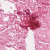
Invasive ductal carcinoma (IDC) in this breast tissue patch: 0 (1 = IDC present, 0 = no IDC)